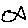
Label: fish